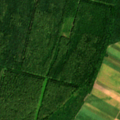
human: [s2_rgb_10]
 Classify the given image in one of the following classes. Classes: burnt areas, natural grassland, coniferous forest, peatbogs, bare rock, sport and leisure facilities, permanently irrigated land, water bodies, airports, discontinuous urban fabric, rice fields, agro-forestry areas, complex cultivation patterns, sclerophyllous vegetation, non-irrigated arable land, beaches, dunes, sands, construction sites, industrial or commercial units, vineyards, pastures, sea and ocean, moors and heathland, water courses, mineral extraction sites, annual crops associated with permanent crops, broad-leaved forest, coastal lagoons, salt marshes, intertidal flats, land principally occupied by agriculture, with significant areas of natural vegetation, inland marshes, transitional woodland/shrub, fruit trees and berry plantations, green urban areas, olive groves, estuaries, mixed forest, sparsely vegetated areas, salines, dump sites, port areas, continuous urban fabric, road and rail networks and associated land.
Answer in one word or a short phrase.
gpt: non-irrigated arable land, broad-leaved forest